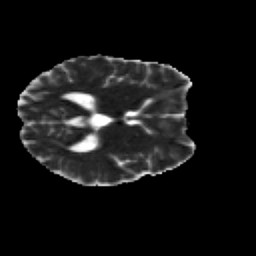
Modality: MD
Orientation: axial
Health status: healthy
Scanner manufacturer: siemens
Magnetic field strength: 3 T
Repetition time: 12 s
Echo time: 0.092 s